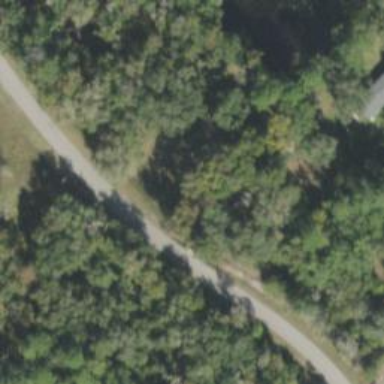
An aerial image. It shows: Driveway leading to service road.